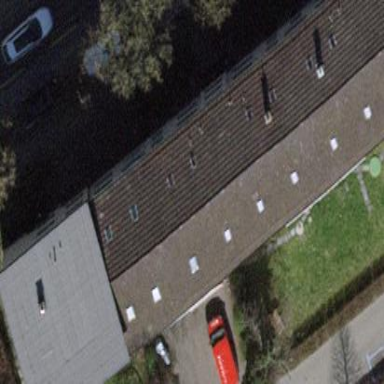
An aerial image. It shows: Gabled roof apartments building.